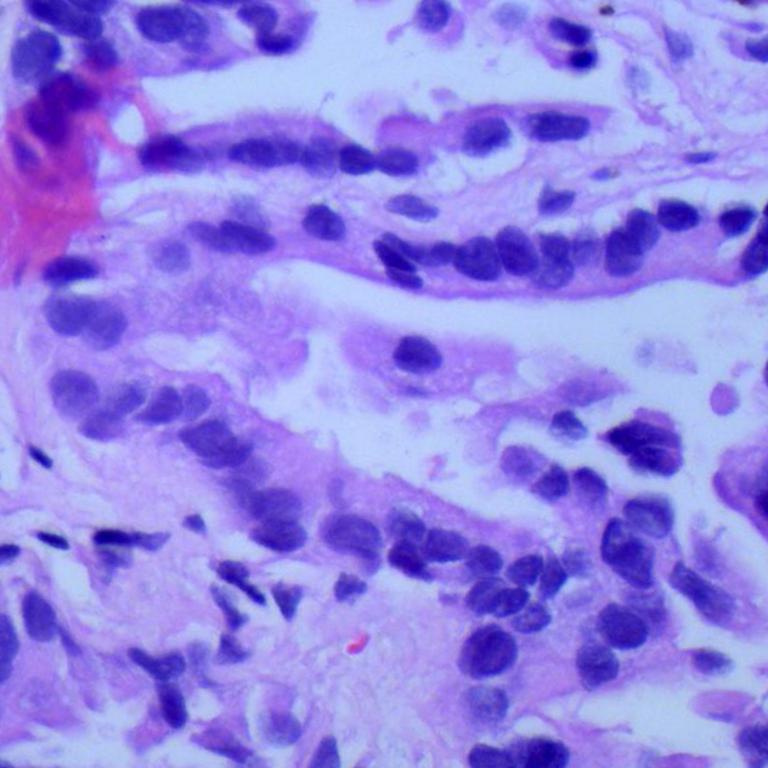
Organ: lung
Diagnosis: adenocarcinomas